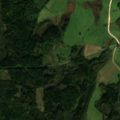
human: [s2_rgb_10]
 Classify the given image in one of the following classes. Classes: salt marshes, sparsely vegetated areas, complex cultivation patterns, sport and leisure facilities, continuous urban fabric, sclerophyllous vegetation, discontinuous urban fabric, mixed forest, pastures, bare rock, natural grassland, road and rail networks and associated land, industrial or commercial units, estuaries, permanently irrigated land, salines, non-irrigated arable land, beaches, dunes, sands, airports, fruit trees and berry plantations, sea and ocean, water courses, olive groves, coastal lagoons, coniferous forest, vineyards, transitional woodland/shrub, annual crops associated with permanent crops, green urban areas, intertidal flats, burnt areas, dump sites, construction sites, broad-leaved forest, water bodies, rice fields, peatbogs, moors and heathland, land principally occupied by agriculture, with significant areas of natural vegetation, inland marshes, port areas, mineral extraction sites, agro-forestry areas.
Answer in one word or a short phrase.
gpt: pastures, complex cultivation patterns, coniferous forest, mixed forest